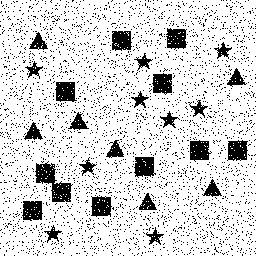
Squares: 11
Triangles: 7
Stars: 9
Total shapes: 27